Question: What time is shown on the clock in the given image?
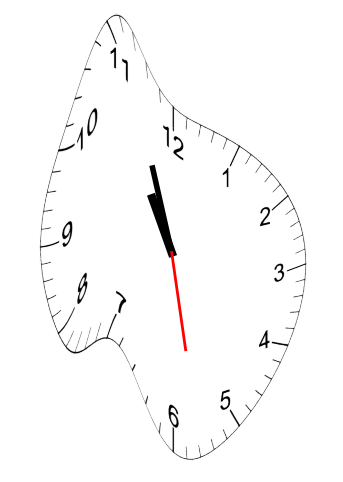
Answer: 10:56:28